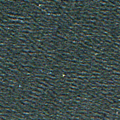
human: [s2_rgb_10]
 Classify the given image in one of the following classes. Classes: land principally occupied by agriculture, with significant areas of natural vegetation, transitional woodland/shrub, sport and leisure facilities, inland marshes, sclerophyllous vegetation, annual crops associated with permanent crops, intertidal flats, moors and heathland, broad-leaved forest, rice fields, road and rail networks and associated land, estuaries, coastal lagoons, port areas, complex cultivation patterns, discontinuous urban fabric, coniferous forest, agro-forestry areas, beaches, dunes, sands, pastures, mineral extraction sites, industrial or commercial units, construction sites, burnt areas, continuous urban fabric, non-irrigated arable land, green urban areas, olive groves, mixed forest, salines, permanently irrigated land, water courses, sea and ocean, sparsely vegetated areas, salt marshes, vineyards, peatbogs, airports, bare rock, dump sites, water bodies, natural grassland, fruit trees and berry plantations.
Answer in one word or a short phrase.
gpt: sea and ocean